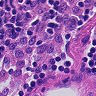
Metastatic tissue present: no